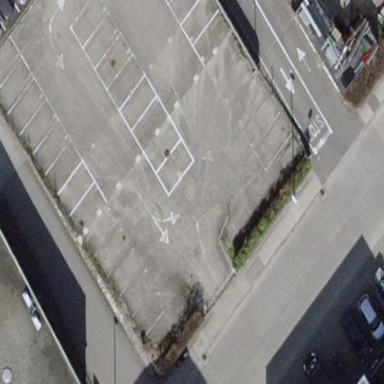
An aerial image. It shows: Parking aisle designated as service road.